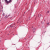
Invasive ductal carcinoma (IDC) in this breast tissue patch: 0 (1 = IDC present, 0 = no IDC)